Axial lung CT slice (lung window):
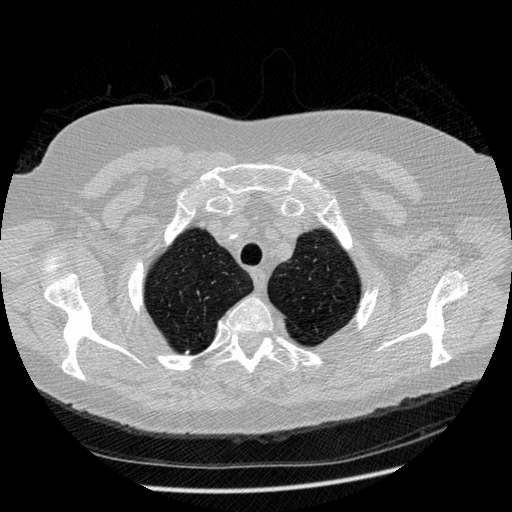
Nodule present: no